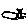
Label: cat